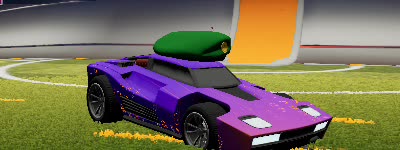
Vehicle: breakout